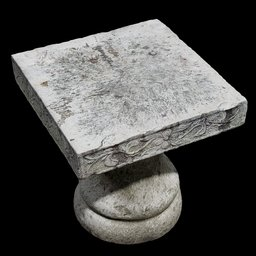
Label: furniture